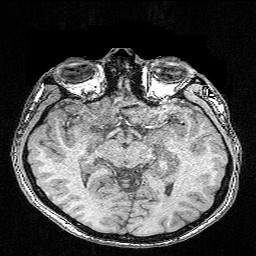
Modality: FLASH
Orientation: coronal
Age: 23
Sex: male